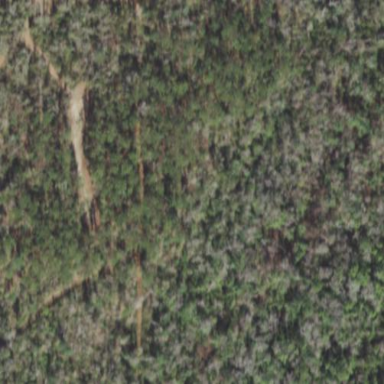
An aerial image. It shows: Mixed leaf woodland.